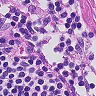
Metastatic tissue present: no